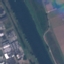
Land use / land cover class: River